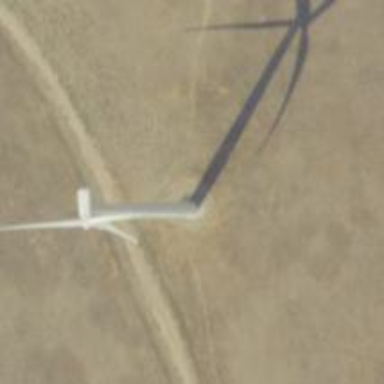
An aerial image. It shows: Wind generator powered by horizontal-axis wind turbine.